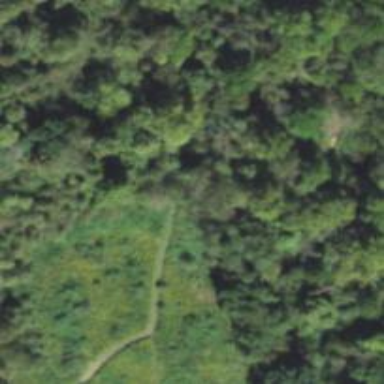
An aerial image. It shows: Abandoned railway.